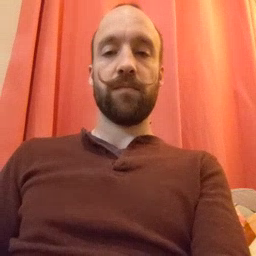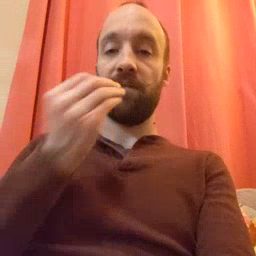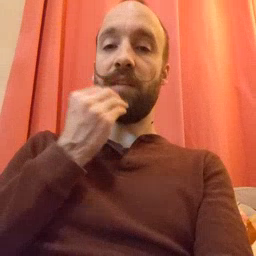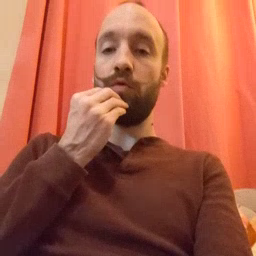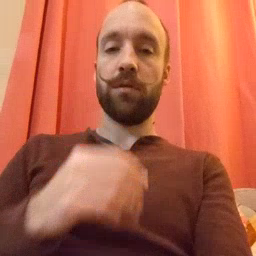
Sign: food